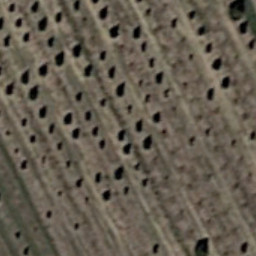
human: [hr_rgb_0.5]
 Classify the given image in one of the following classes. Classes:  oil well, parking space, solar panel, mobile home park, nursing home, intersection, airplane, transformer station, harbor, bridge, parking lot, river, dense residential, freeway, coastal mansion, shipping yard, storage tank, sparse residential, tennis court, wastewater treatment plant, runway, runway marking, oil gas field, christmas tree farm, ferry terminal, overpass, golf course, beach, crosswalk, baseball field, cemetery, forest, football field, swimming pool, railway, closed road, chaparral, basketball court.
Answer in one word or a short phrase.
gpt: christmas tree farm